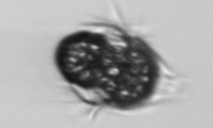
Label: Mesodinium